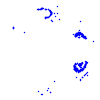
Particle: proton